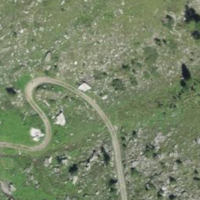
EUNIS habitat code: 26
Species observed at this site:
Rumex alpinus